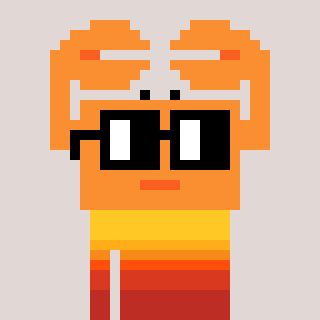
a pixel art character with square black glasses, a crab-shaped head and a bege-colored body on a warm background